Field crop: maize
Growth stage: 2
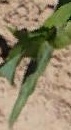
Species: maize